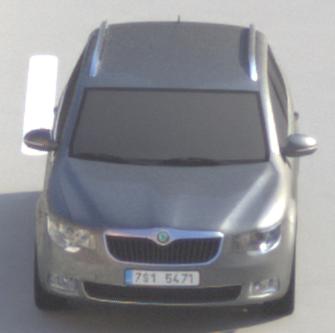
Make: Skoda
Model: Superb Combi 1.4 TSI
Detailed model: Superb (II) Combi
Model produced from: 2010/01
Model produced until: 2011/10
Doors: 5
Color: gray
Road condition: dry road
Daytime: morning or afternoon
Contrast: high contrast